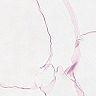
Metastatic tissue present: no